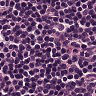
Metastatic tissue present: no